Question: I have a Nexus One phone running Android 2.3.4. I am trying to build an application using the USB open accessory library. To do this I have selected Google APIs 10 as the Build Target. The project is actually an application provided by Microchip that I know works on this device. I installed the APK of the application to the phone manually and it works. Now I want to be able to debug and modify the application.
When I press the Run button and it comes time to choose a platform. The Android Device Chooser window comes up with the following with the Nexus One plugged in:

Any ideas?
Thanks,
EDIT: I working in a Linux development environment. Specifically Fedora 14.
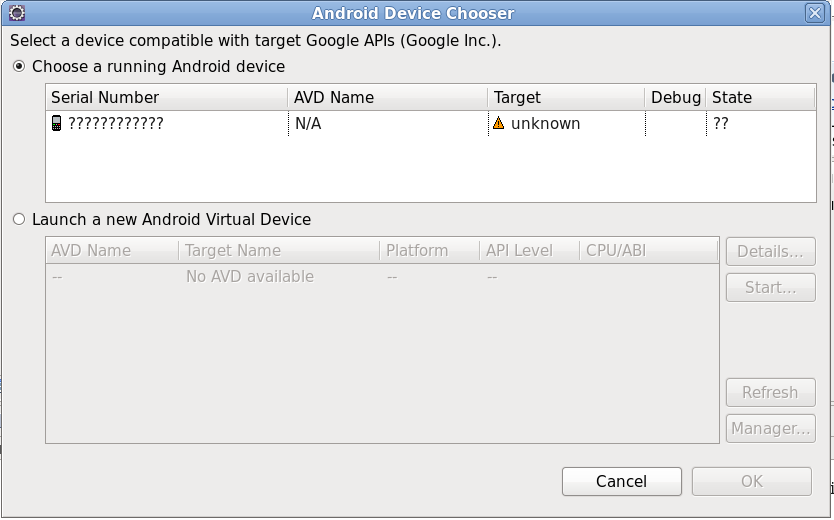
Answer: The solution was to create a udev rule for the device. See <URL> for how to setup a udev rule for your specific vendor device.
With the rule in place. Eclipse was able to launch and debug.